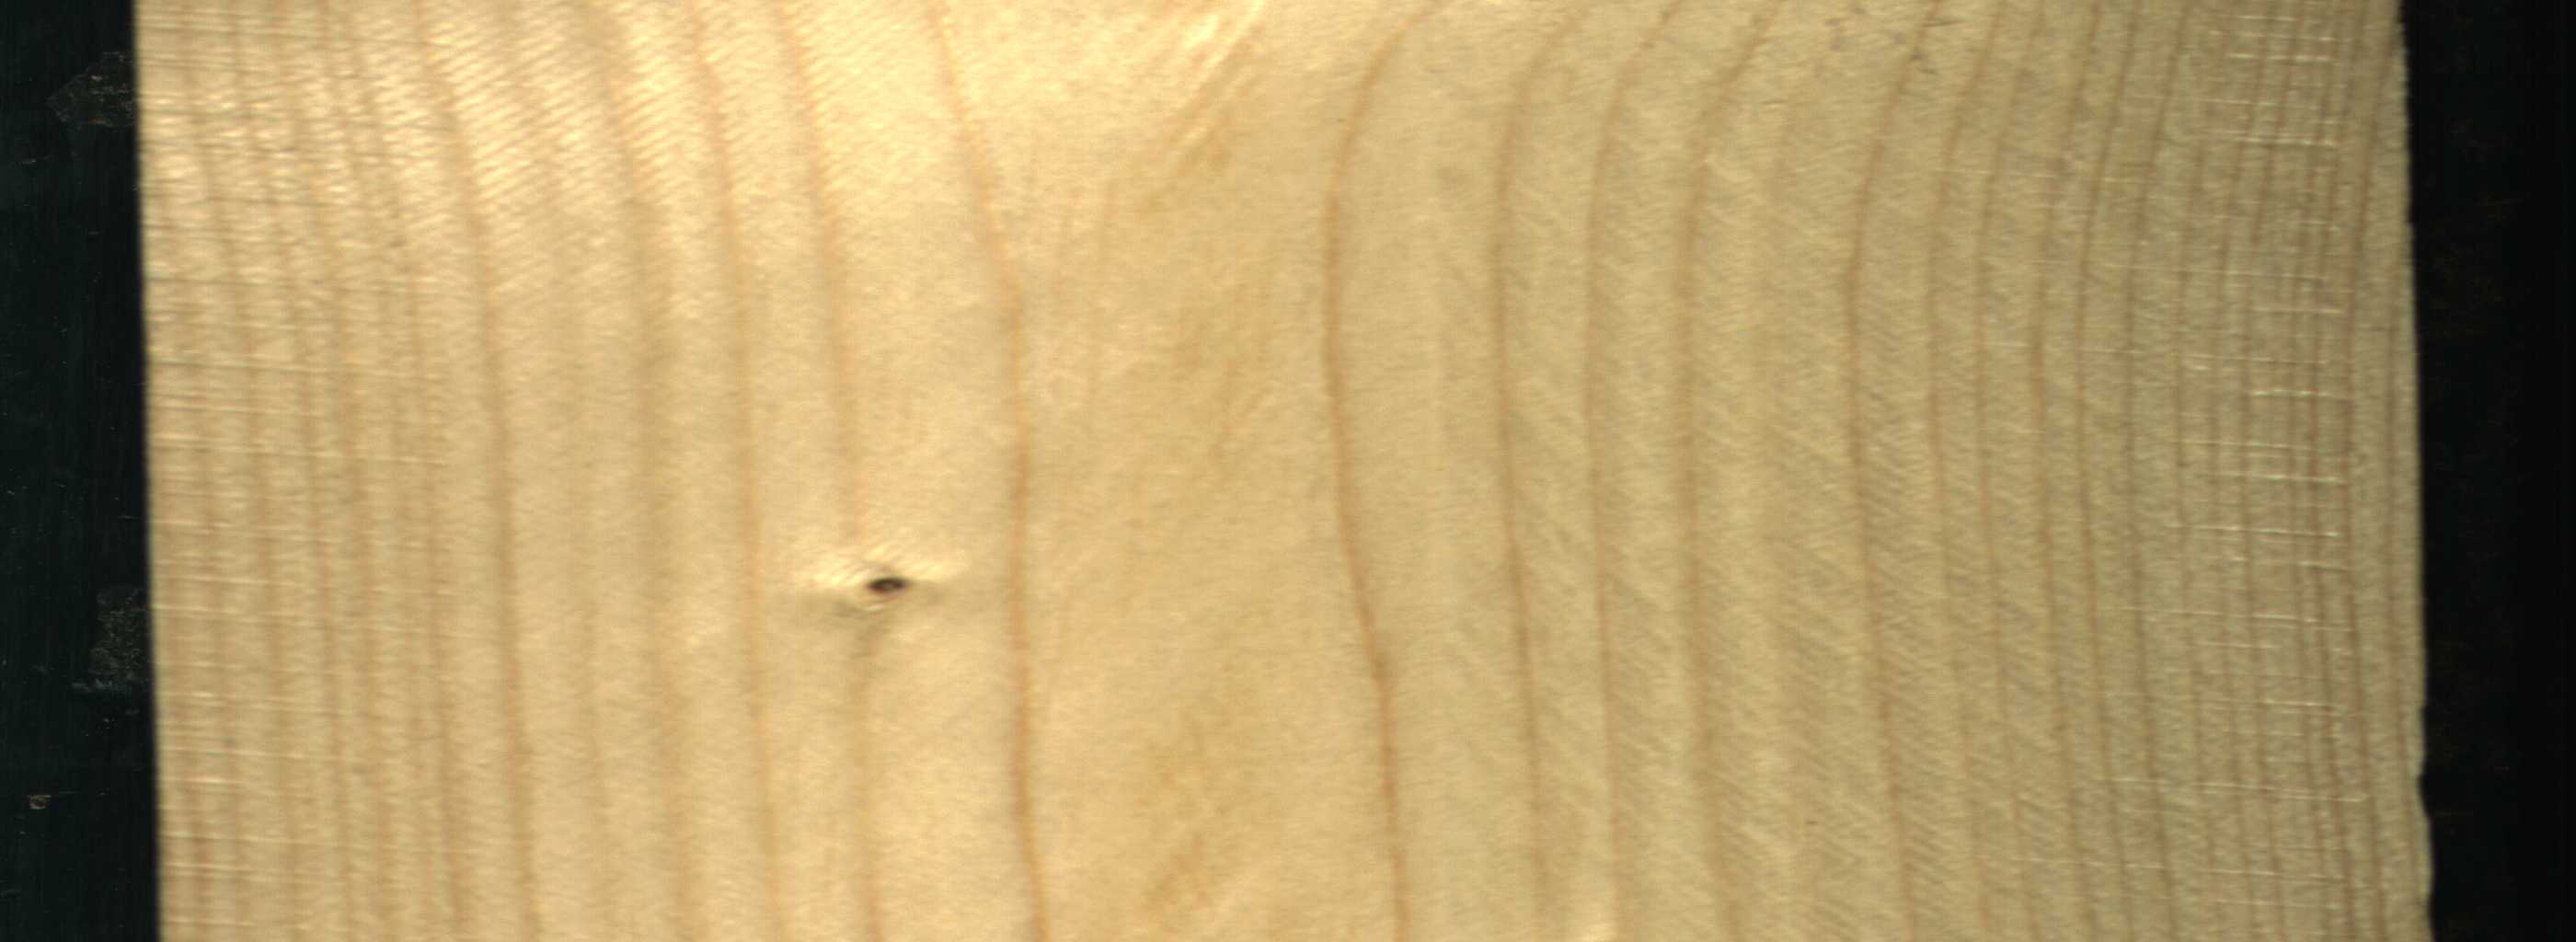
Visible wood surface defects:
Dead_Knot